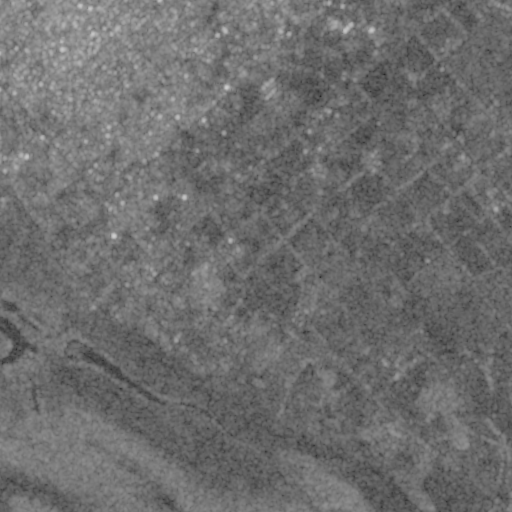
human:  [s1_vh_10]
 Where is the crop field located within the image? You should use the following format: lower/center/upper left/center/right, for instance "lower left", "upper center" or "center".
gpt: The crop field is located in the upper right of the image.
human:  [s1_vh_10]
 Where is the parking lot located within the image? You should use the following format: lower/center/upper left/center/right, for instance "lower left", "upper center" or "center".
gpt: The parking lot is located in the lower right of the image.
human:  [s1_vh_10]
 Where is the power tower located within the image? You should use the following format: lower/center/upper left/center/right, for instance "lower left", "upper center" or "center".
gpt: The power tower is located in the upper right of the image.
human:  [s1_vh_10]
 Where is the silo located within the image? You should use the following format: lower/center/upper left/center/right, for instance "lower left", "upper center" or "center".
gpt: The silo is located in the upper center of the image.
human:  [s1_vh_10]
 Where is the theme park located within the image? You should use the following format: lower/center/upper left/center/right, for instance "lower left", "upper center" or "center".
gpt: The theme park is located in the lower right of the image.
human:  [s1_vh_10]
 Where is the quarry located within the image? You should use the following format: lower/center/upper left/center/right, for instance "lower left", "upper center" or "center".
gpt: There is no quarry in the image.

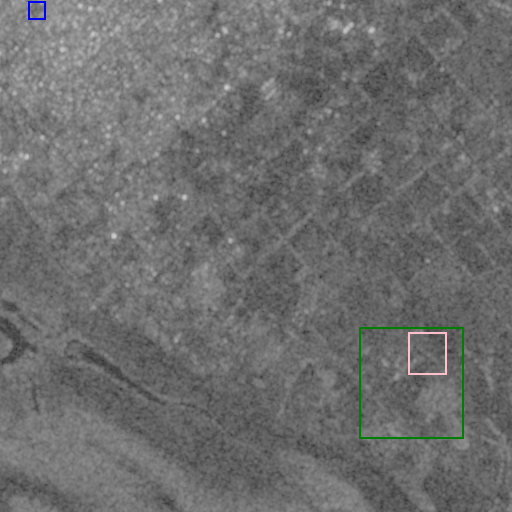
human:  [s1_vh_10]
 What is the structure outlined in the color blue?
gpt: The structure outlined in blue is a park.
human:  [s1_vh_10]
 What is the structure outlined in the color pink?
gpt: The structure outlined in pink is a parking lot.
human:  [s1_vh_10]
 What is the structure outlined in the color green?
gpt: The structure outlined in green is a theme park.
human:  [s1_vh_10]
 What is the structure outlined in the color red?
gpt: There is no red outline.